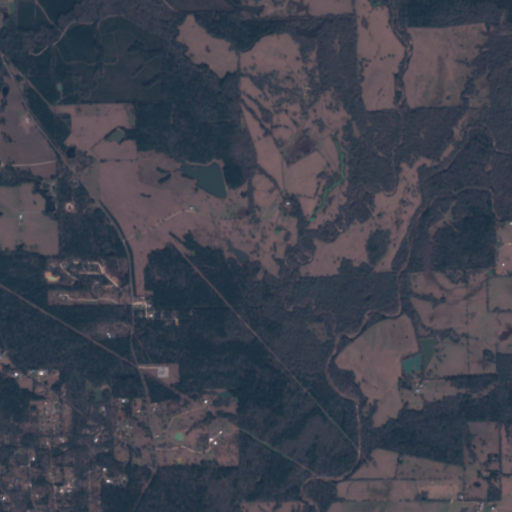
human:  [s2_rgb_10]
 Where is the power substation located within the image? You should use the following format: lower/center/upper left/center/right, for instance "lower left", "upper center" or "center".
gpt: The power substation is located in the lower left of the image.
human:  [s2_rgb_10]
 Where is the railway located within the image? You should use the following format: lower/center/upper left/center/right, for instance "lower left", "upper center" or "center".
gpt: The railway is located in the right of the image.
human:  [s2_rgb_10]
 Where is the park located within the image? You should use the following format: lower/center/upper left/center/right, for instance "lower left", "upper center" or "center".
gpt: There is no park in the image.